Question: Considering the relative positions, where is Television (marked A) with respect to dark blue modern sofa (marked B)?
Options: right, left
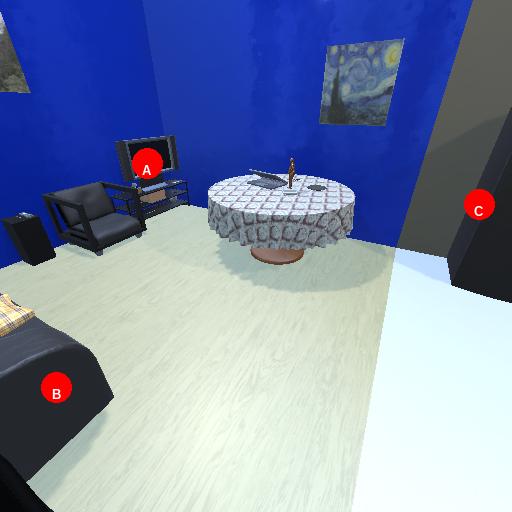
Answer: right